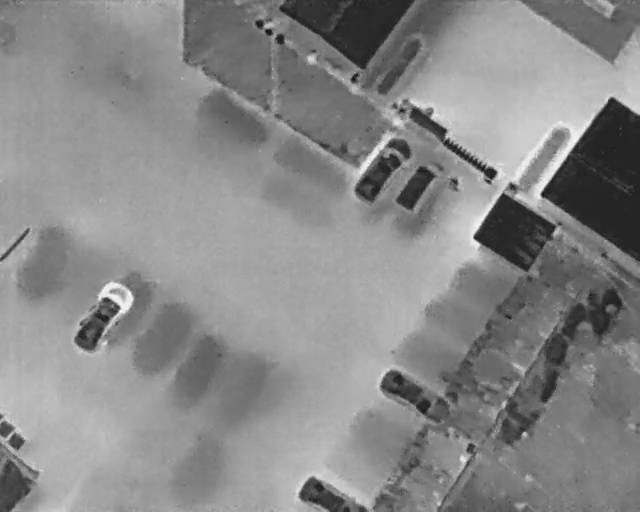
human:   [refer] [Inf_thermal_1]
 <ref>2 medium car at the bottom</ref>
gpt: <box>[[62, 70, 67, 84, 29], [49, 88, 55, 103, 2]]</box>

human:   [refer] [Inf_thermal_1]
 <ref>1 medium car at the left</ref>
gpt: <box>[[10, 58, 22, 65, 31]]</box>

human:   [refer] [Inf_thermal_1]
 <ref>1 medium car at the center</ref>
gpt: <box>[[53, 29, 65, 36, 33]]</box>